Question: The <URL>.

It's very useful, but the only problem is that its UI is always in English, regardless of the fact that it's run under a localized version of Windows.
I tried to use it in a WPF app:
'''
DataConnectionDialog dcd = new DataConnectionDialog();
DataConnectionConfiguration dcs = new DataConnectionConfiguration(null);
dcs.LoadConfiguration(dcd);
dcd.SelectedDataSource = DataSource.SqlDataSource;
dcd.SelectedDataProvider = DataProvider.SqlDataProvider;
...
if (DataConnectionDialog.Show(dcd) == System.Windows.Forms.DialogResult.OK)
{
...
}
'''
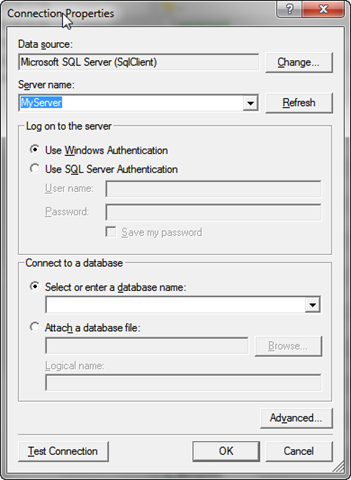
Answer: It's not localized by default
The project is easy localizable by adding the resources for the language that you need.